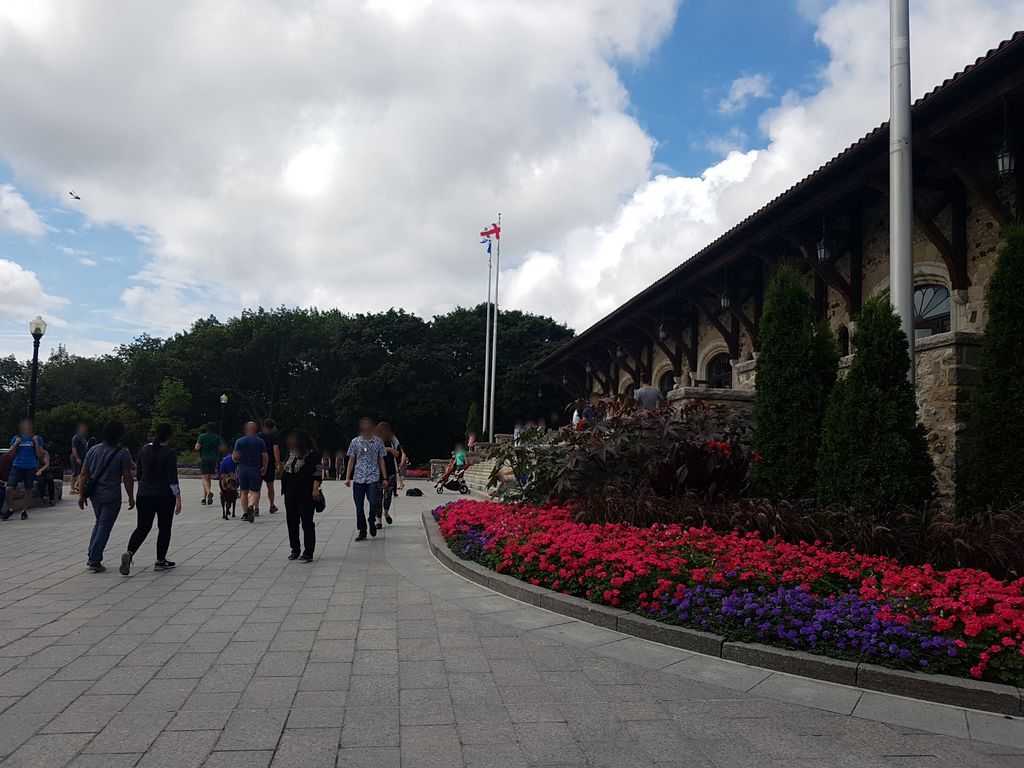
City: montreal